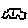
Label: car